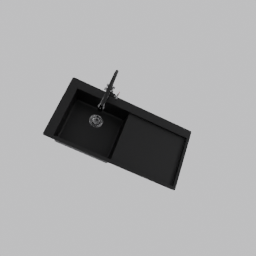
Label: appliances